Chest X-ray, AP view. Patient: 35 years old, sex F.
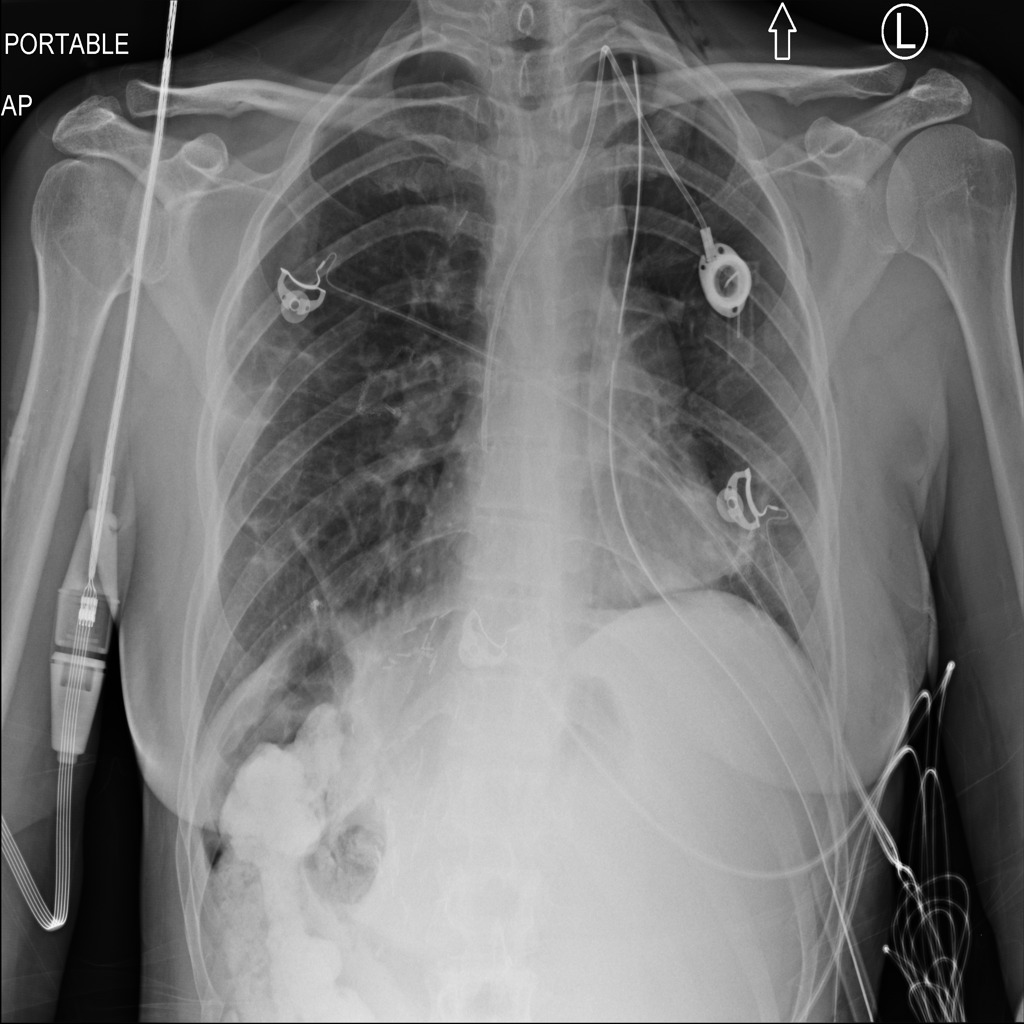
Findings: Pneumothorax